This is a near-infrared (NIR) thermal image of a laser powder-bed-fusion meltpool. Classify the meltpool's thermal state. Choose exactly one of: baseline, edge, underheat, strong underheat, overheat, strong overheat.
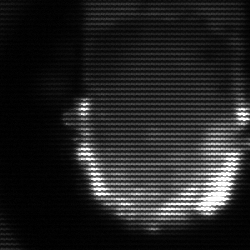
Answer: baseline